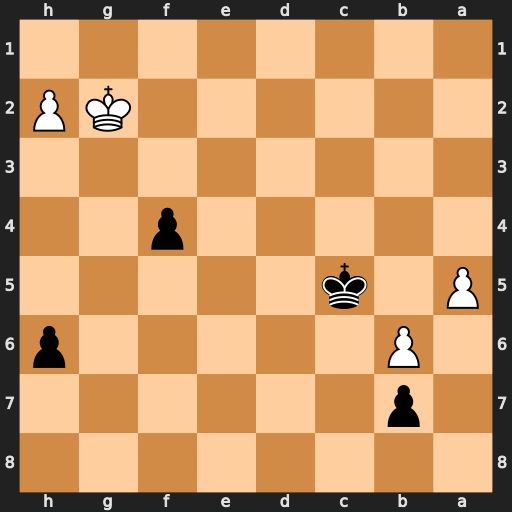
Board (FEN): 8/1p6/1P5p/P1k5/5p2/8/6KP/8
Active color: b
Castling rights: -
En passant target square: -
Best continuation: Kb5 Kf3 Kxa5 Kxf4 Kxb6